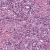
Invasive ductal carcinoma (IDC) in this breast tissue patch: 1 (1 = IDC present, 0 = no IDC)